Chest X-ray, AP view. Patient: 49 years old, sex M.
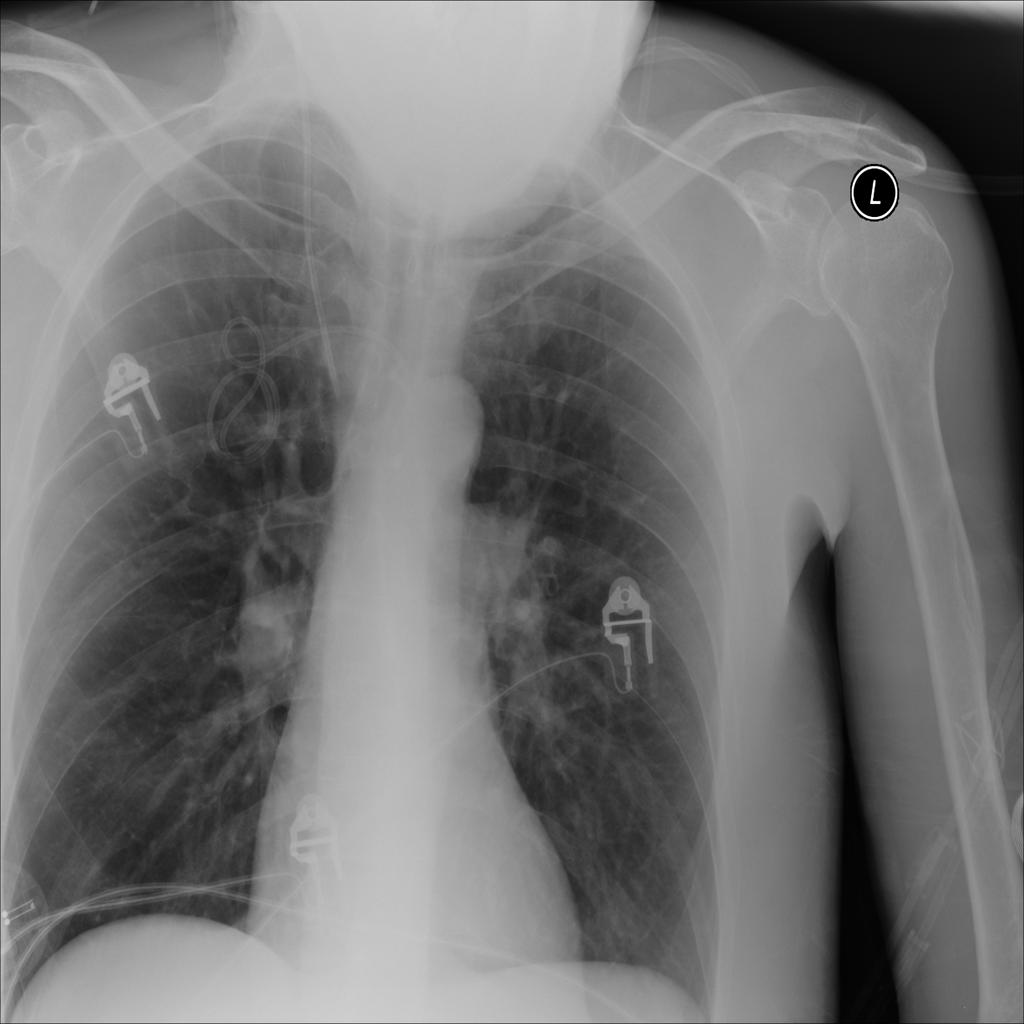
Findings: No Finding